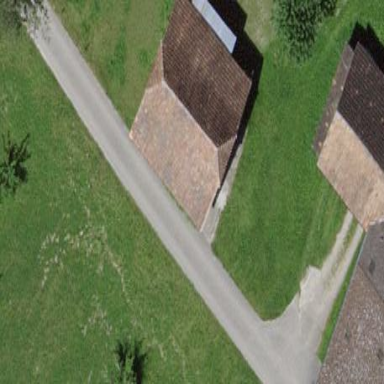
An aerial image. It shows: Barn.